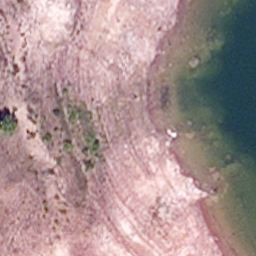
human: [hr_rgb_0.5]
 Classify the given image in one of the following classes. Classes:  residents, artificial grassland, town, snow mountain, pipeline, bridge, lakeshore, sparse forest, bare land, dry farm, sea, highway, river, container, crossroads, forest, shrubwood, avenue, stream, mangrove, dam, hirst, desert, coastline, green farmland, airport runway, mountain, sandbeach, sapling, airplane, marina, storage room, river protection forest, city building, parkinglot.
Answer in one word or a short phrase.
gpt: lakeshore